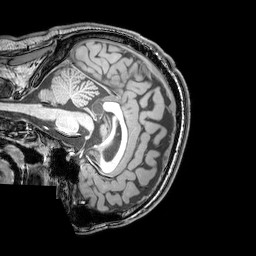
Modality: T1w
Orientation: sagittal
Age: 24
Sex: male
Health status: healthy
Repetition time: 0.081 s
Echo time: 0.037 s